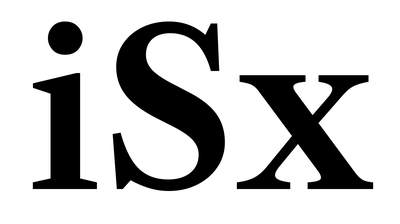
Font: LibreCaslonText_SemiBold